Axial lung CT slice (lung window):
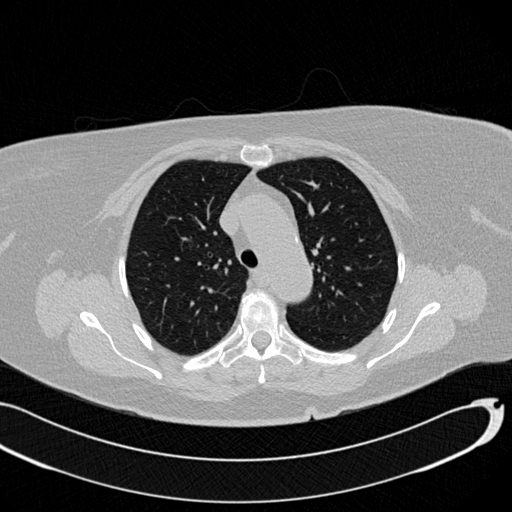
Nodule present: no